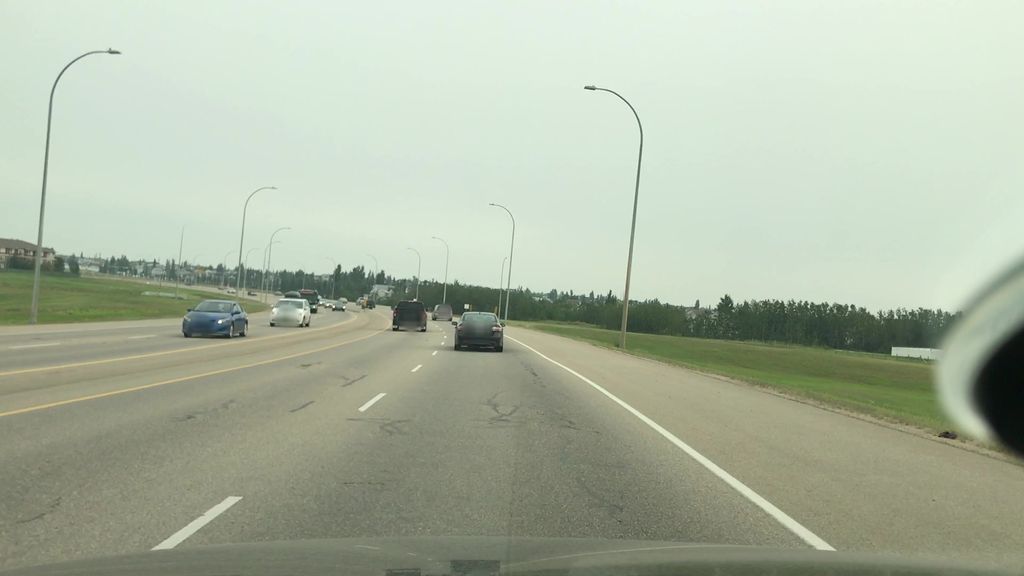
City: edmonton